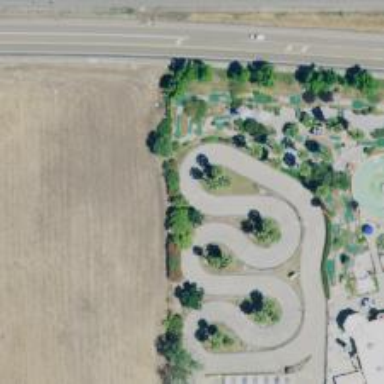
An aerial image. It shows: Pathway for golfing.